The plot shows how the frequency content of a bearing vibration signal evolves over time (STFT spectrogram). Based on the visible evidence, which condition applies: normal, inner_race, outer_race, ball?
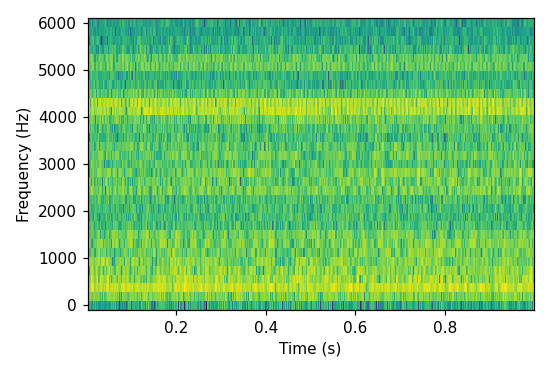
Answer: normal